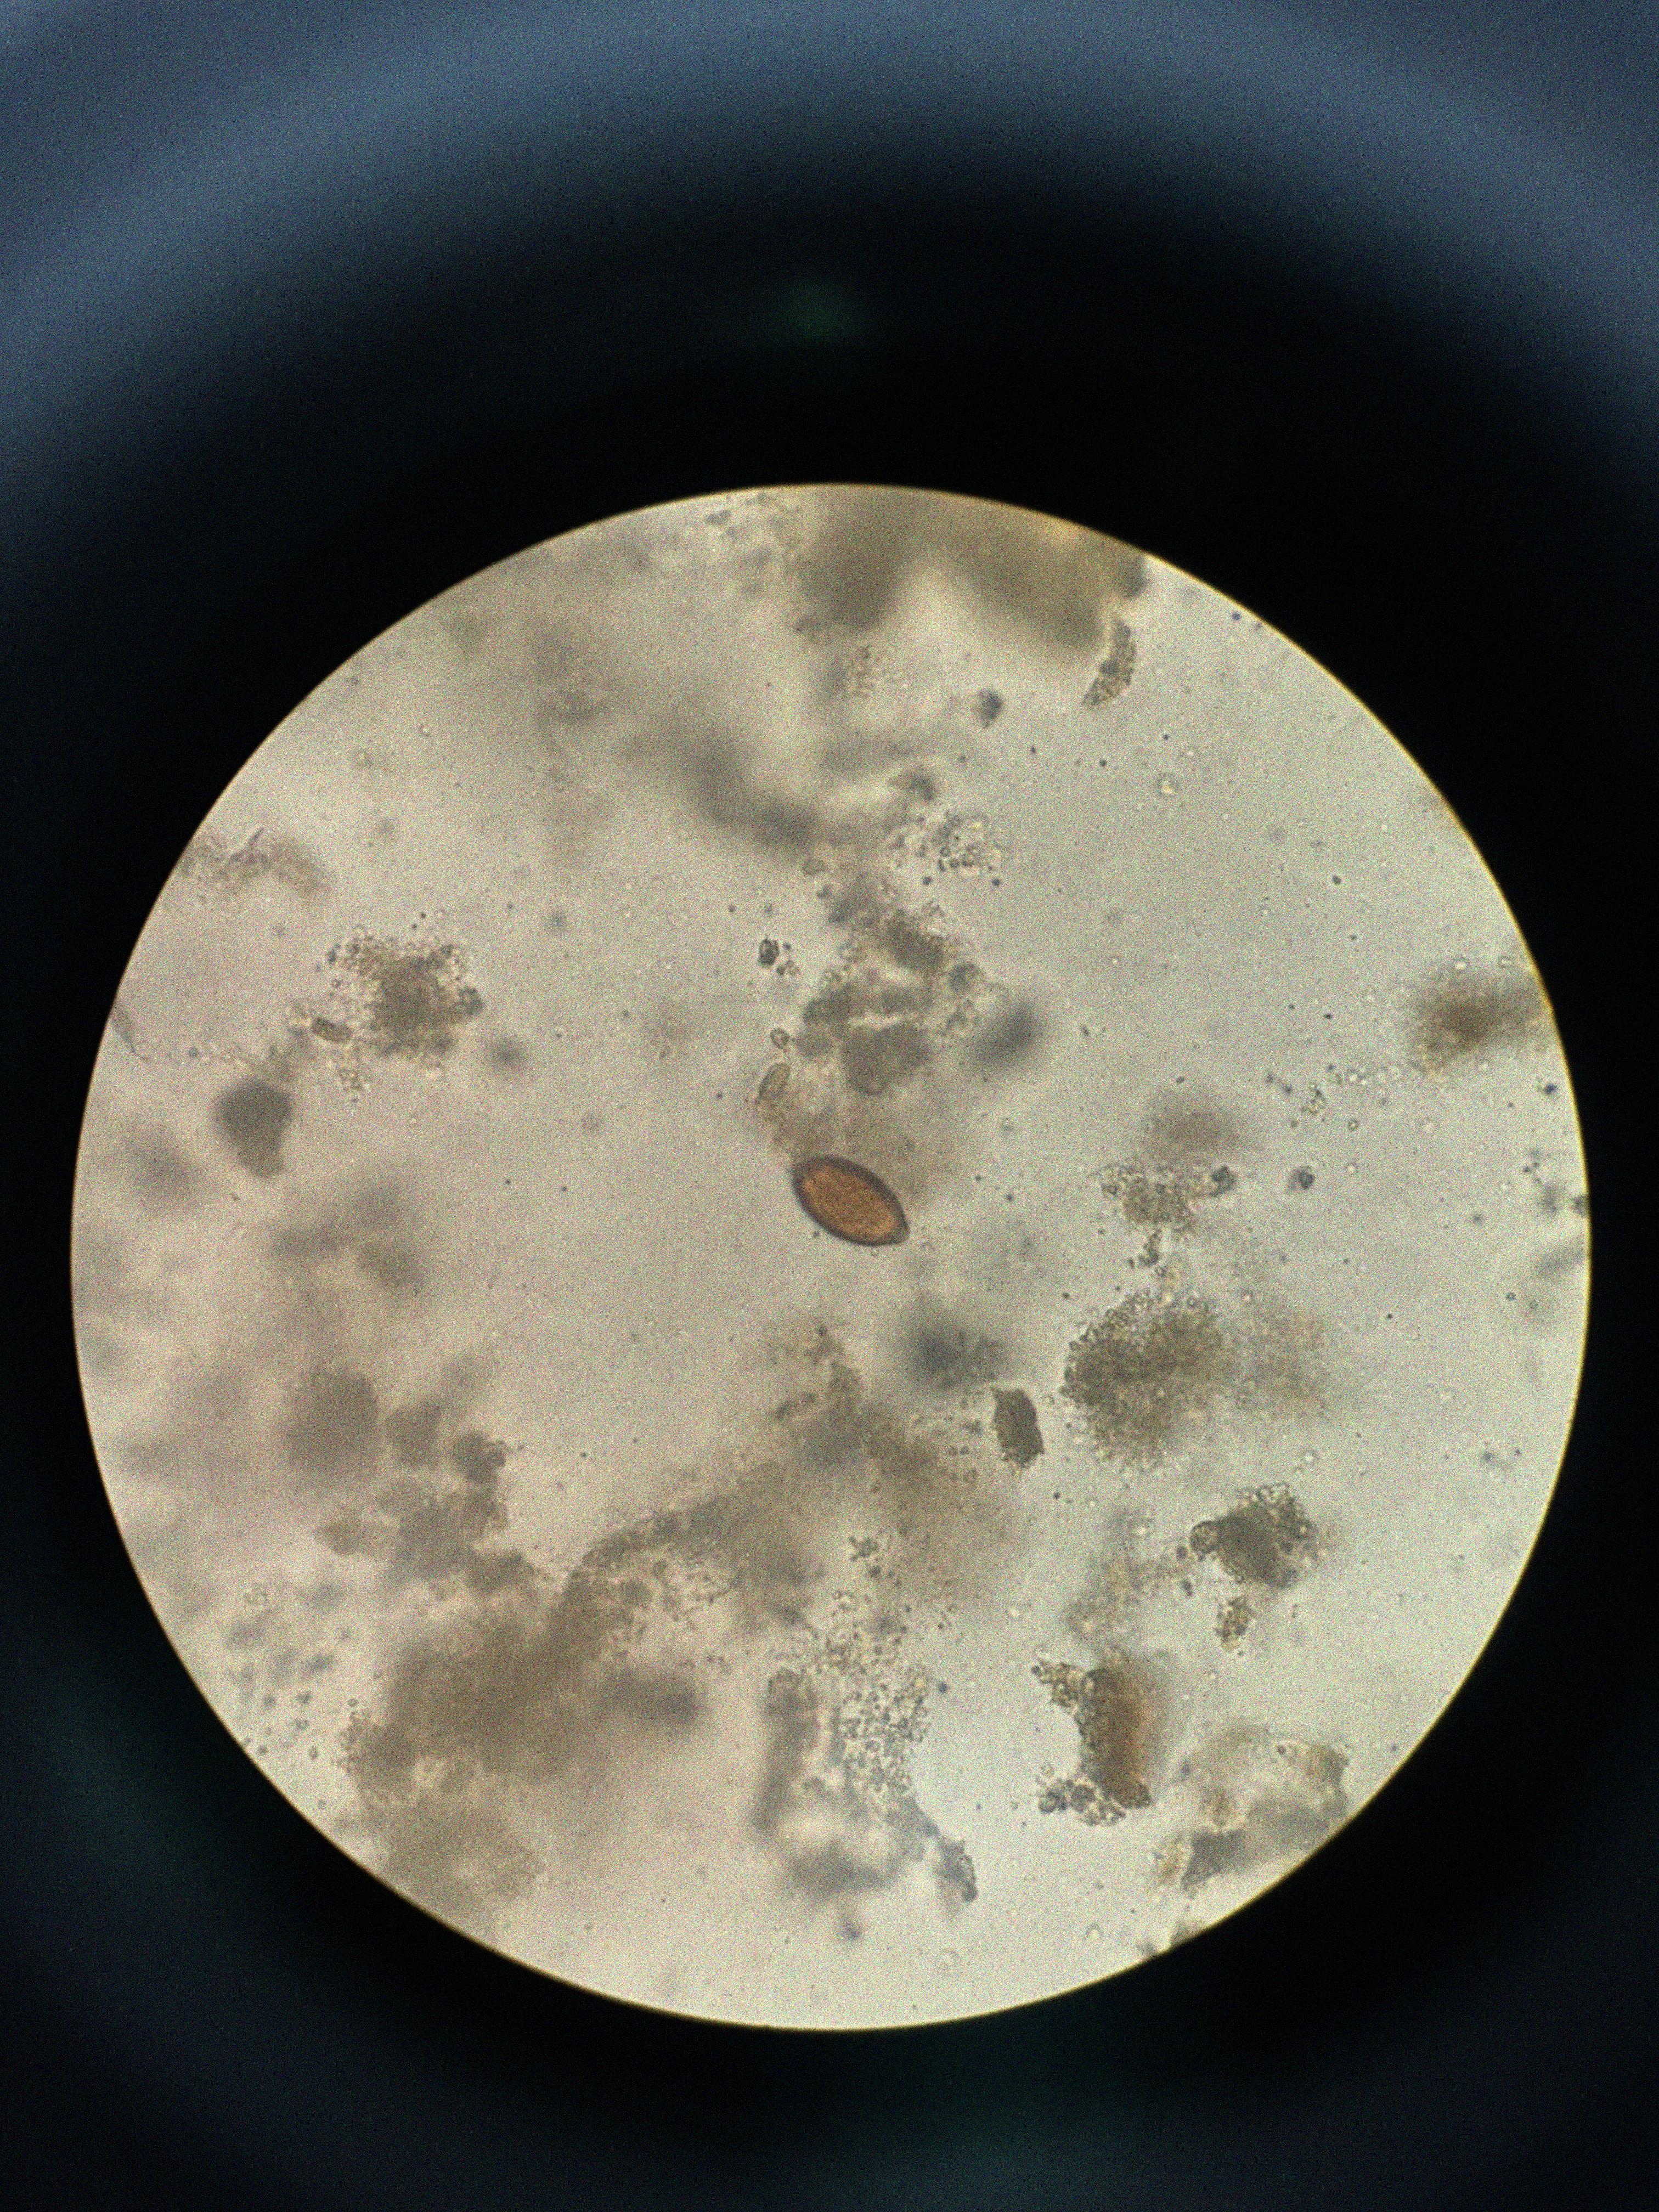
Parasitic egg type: Trichuris trichiura